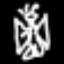
Label: angel